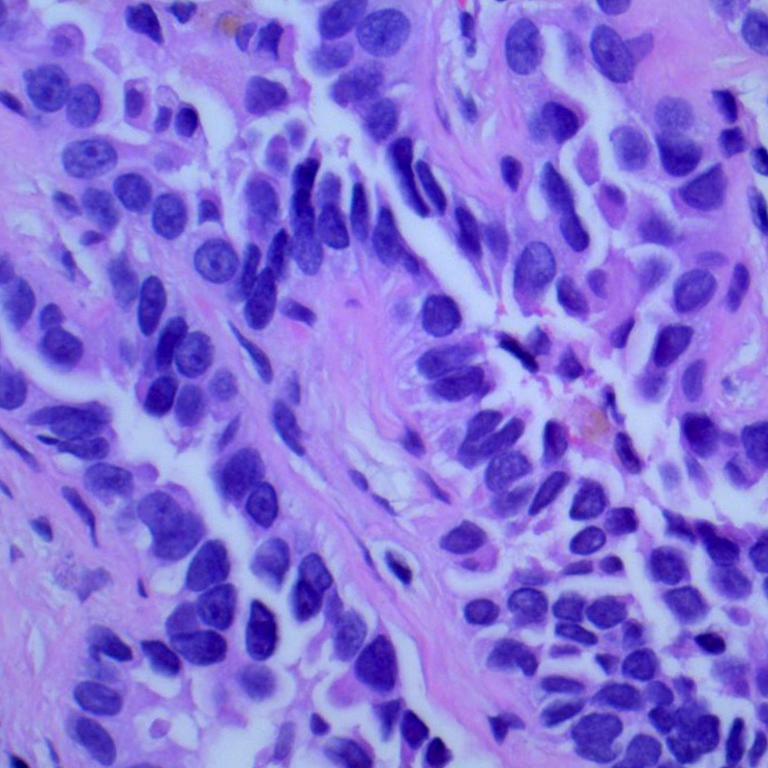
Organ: lung
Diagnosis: adenocarcinomas